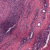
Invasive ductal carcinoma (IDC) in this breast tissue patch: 0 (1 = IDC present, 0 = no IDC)